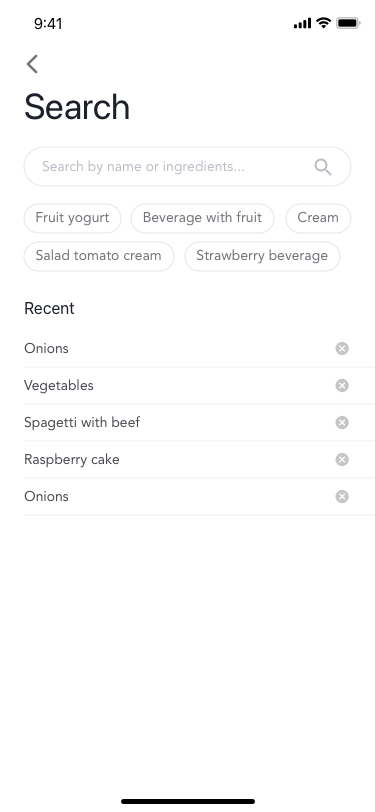
Text in this UI design:
Search
Search by name or ingredients...
Onions
Vegetables
Spagetti with beef
Raspberry cake
Onions
Fruit yogurt
Beverage with fruit
Cream
Strawberry beverage
Salad tomato cream
Recent